Field crop: maize
Growth stage: 2
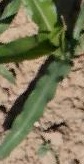
Species: maize